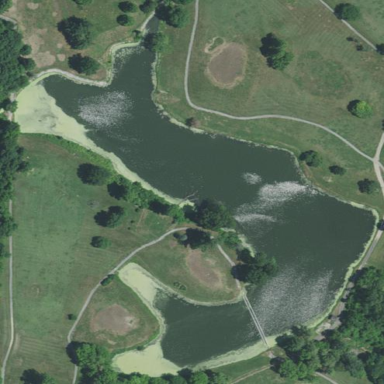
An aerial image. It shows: Water hazard on golf course. The hazard is natural water feature.